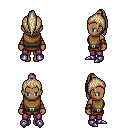
a pixel art fantasy rpg character, female body template, human, dark skin, leather chest armor, magenta pants, white blonde long topknot hairstyle, leather bracers, metal boots, four views (front, back, left, right), 2x2 character sprite sheet, small pixel art, hard edges, no anti-aliasing